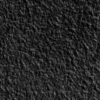
Label: not_dusty